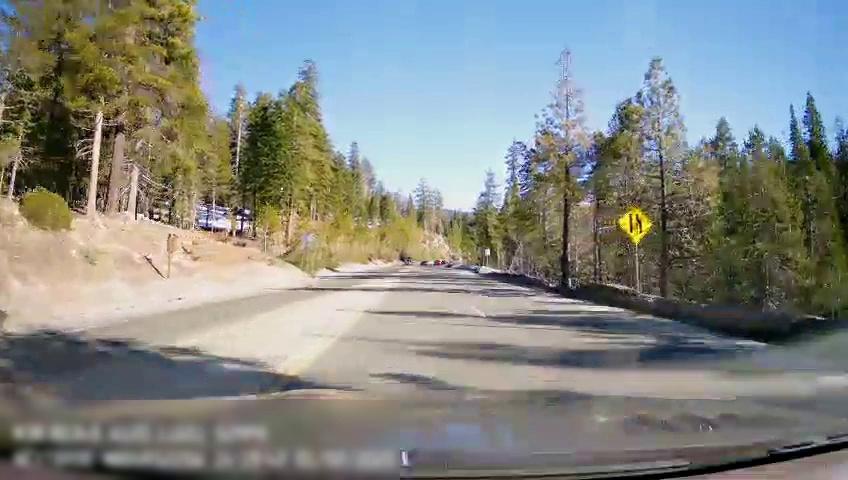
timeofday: Day
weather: Sunny
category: Drivable Space
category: Lanes | Current Lane
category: Lanes | Alternate Lane
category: Lanes | Current Lane
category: Traffic | Signs